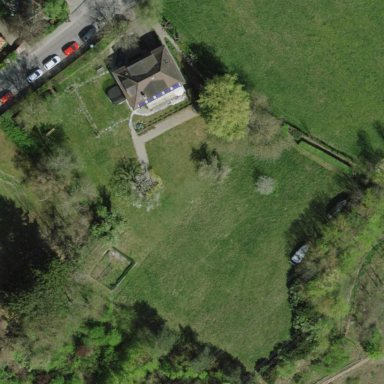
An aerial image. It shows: Garden surrounded by fence.